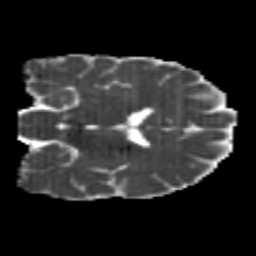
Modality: MD
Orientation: coronal
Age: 21
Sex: male
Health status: healthy
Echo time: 0.074 s